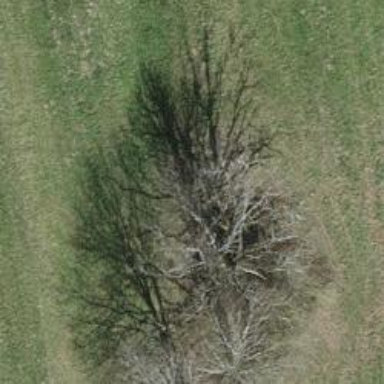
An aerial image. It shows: Shrub in its natural environment.